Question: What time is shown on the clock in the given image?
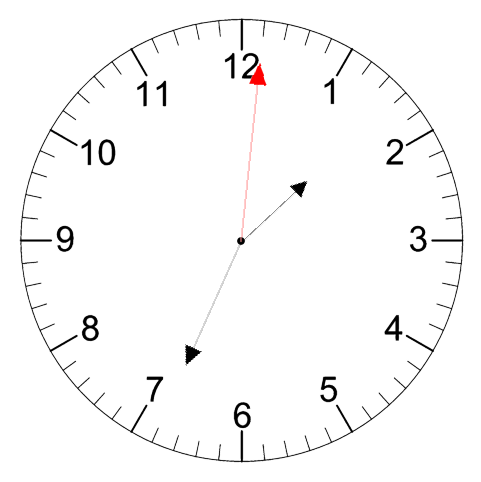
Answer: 01:34:01